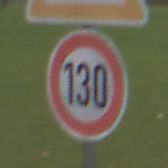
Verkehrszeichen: Geschwindigkeit130
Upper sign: FlugbetriebLinks
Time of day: Midday
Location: Outdoor (Suburban)
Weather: Overcast
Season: NotSpecified
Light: Natural